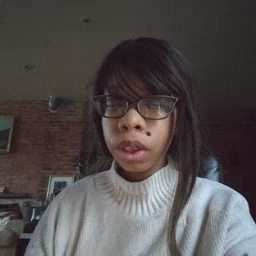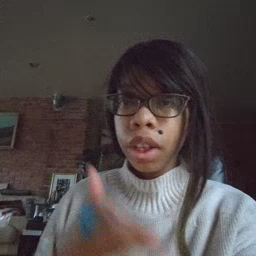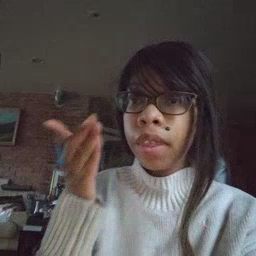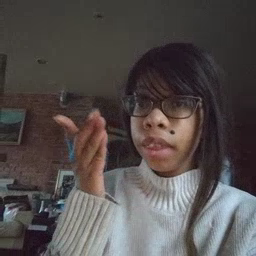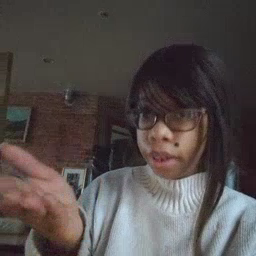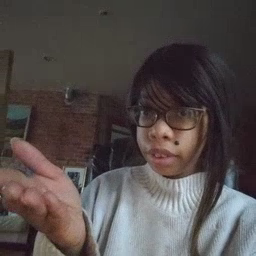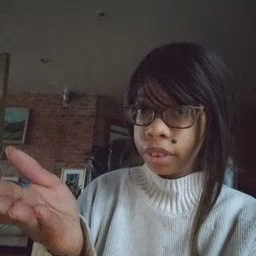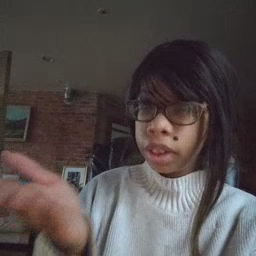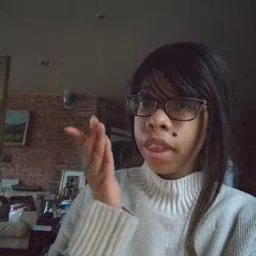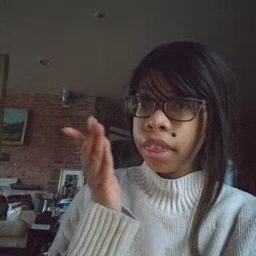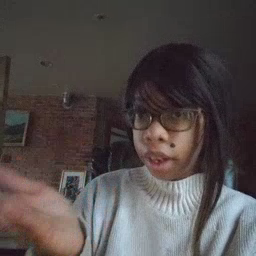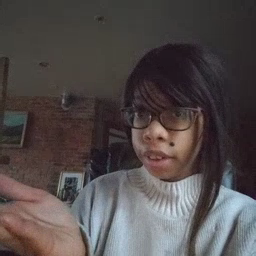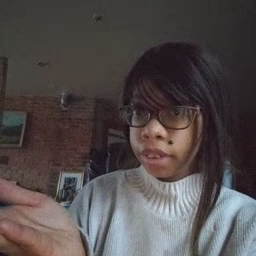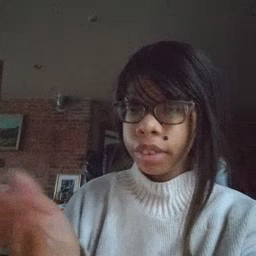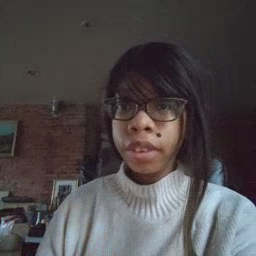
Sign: there